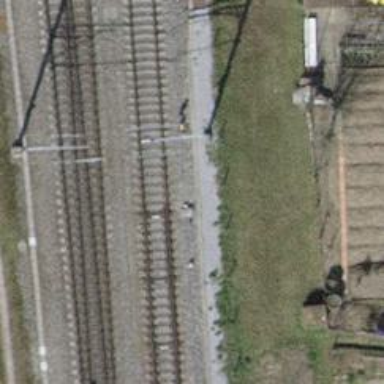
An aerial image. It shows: Railway switch.